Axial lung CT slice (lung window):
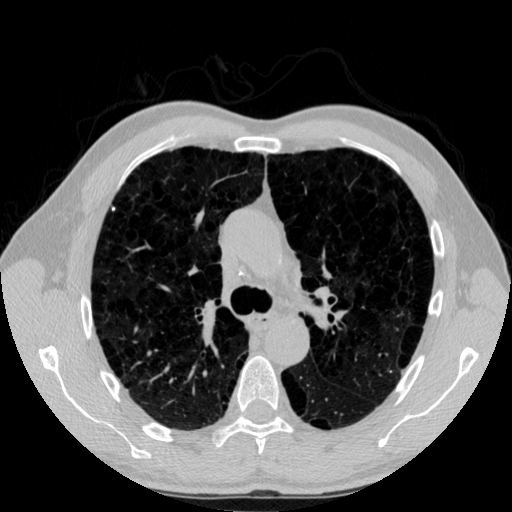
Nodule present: no